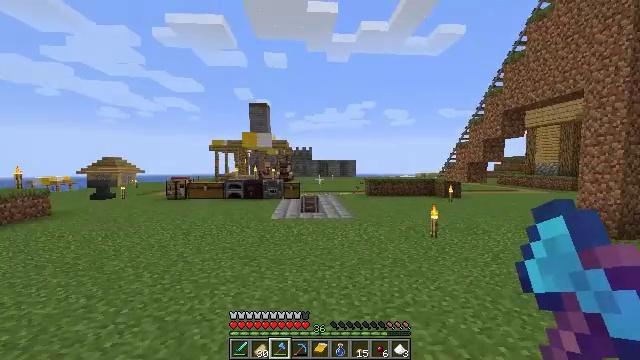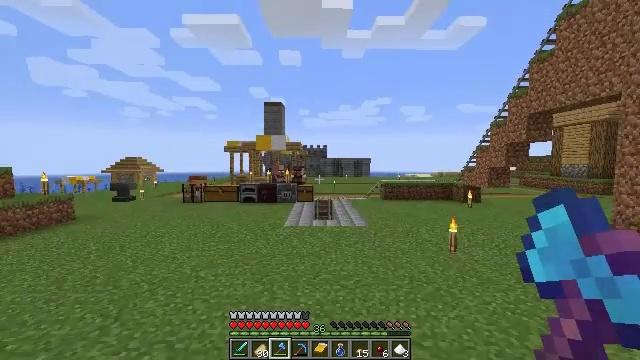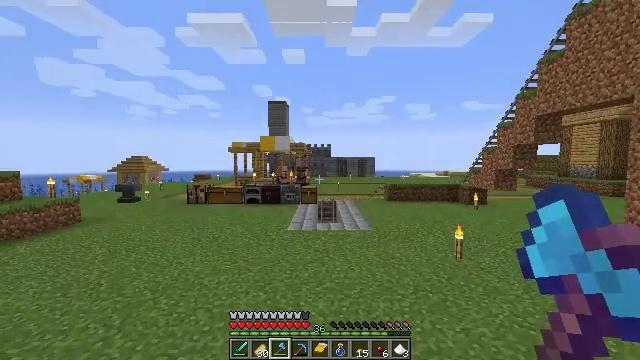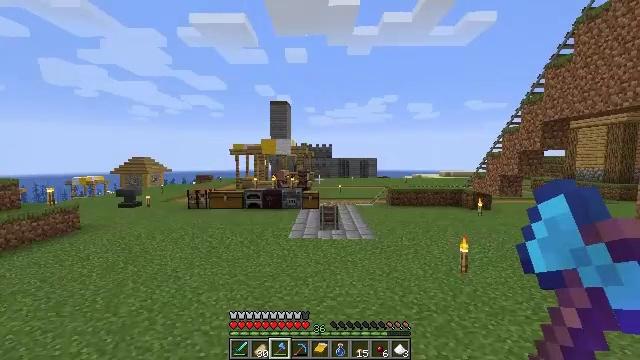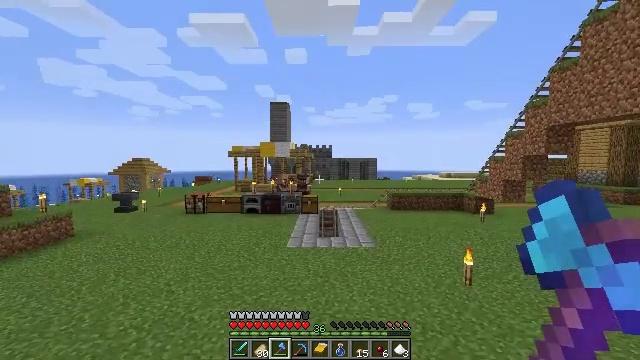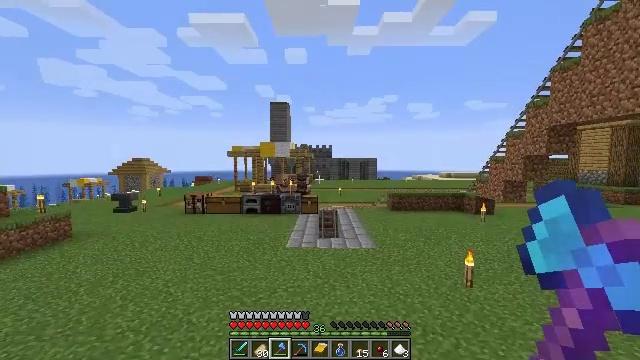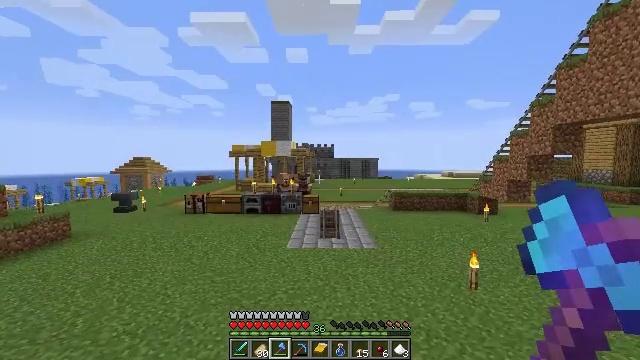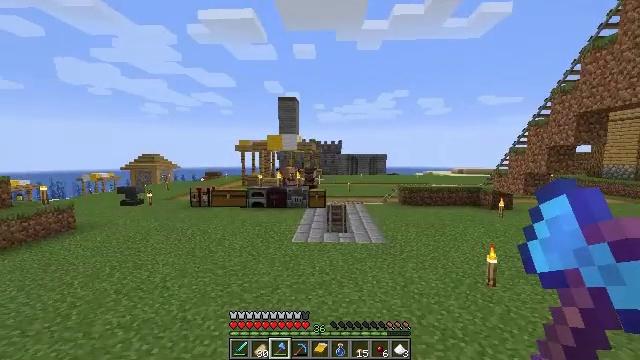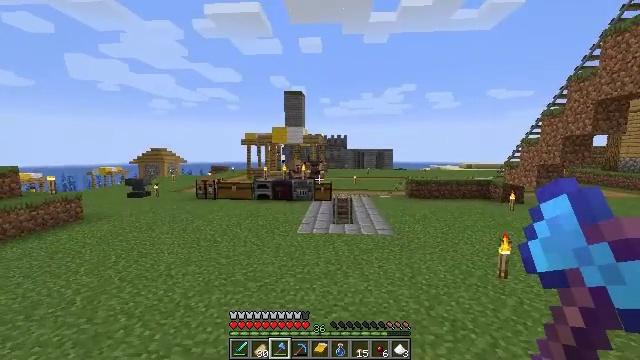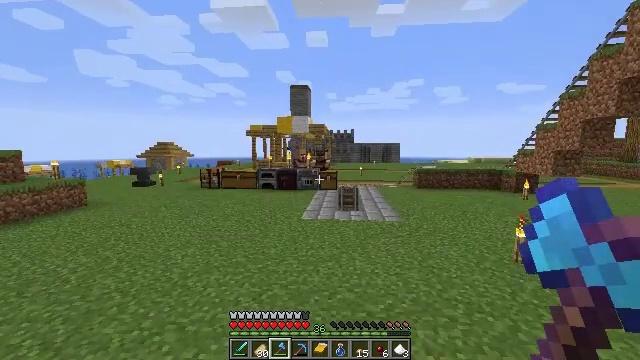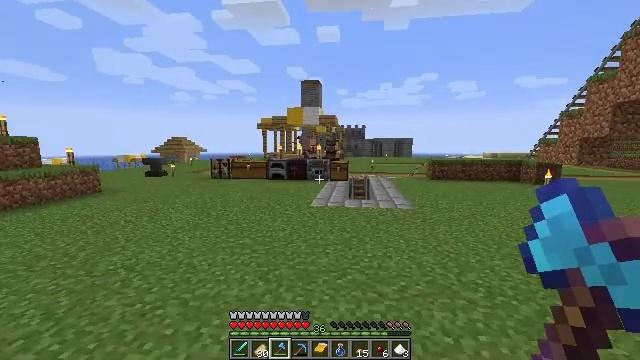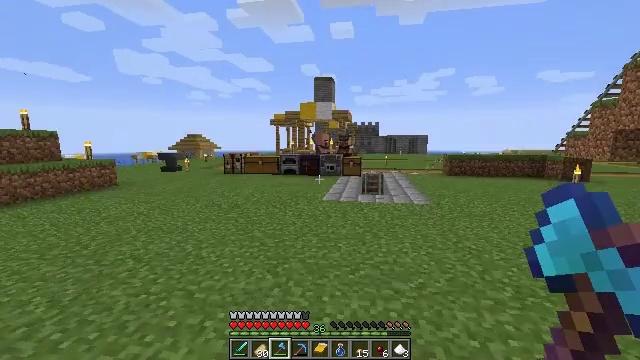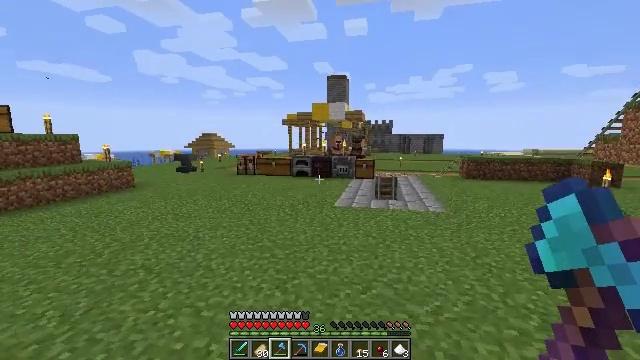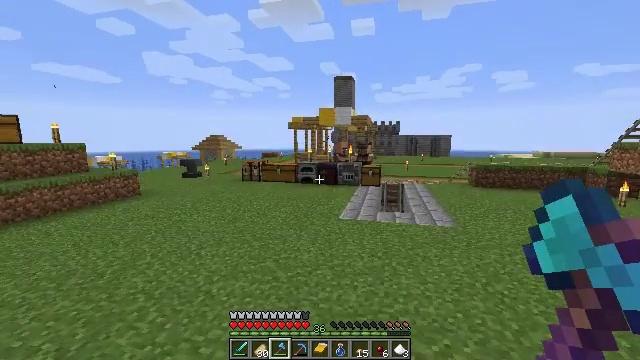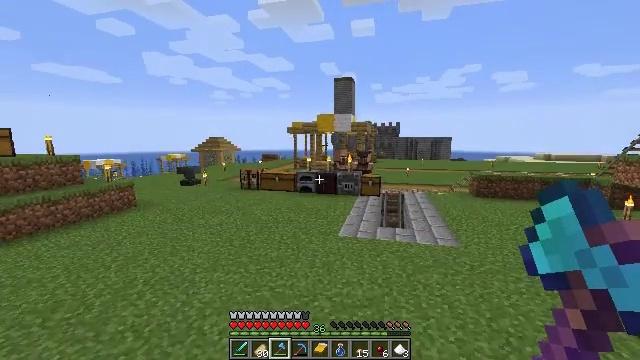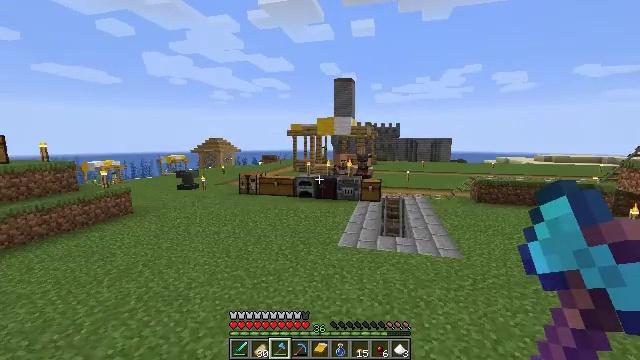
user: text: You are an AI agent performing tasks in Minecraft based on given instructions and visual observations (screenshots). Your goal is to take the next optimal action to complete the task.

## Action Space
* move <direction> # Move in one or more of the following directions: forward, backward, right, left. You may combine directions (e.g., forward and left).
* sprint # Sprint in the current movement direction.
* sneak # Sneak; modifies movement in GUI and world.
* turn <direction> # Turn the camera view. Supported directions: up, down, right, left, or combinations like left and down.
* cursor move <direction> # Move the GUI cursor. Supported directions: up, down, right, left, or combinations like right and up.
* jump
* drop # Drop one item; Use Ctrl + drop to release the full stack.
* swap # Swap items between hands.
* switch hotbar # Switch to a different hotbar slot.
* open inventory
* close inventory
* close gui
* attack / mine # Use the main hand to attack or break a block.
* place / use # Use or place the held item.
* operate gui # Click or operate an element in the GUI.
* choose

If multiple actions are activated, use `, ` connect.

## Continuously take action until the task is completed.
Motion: motion action
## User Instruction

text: Craft a fermented spider eye.
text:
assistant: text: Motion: move forward, turn left, jump
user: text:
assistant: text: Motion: move forward, jump
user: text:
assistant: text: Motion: move forward, jump
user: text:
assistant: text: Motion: move forward, jump
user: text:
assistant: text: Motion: move forward, jump
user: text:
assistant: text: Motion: move forward, jump
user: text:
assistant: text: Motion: move forward, turn left, jump
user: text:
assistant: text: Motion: move forward, turn left and down, jump
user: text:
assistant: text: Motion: move forward, sprint, turn left, jump
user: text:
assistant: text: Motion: move forward, sprint, turn left, jump
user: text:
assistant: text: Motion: move forward, sprint, turn left, jump
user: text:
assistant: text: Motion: move forward, sprint, turn left, jump
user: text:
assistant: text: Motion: move forward, sprint, turn left, jump
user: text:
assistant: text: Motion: move forward, jump
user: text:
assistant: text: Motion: move forward, jump
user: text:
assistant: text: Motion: move forward, jump
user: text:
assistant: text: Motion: move forward, jump
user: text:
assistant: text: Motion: move forward, jump
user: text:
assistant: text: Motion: move forward, jump
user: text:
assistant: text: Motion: move forward, jump
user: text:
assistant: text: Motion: move forward, jump
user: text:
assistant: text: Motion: move forward, jump
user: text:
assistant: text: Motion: move forward, sprint, jump
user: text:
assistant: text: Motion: move forward, sprint, jump
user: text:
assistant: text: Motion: move forward, sprint, jump
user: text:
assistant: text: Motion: move forward, sprint, jump
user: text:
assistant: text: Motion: move forward, jump
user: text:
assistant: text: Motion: move forward, jump
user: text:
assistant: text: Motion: move forward, jump
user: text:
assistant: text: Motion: move forward, jump